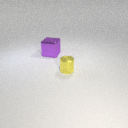
large purple metal cube to the left of small yellow metal cylinder